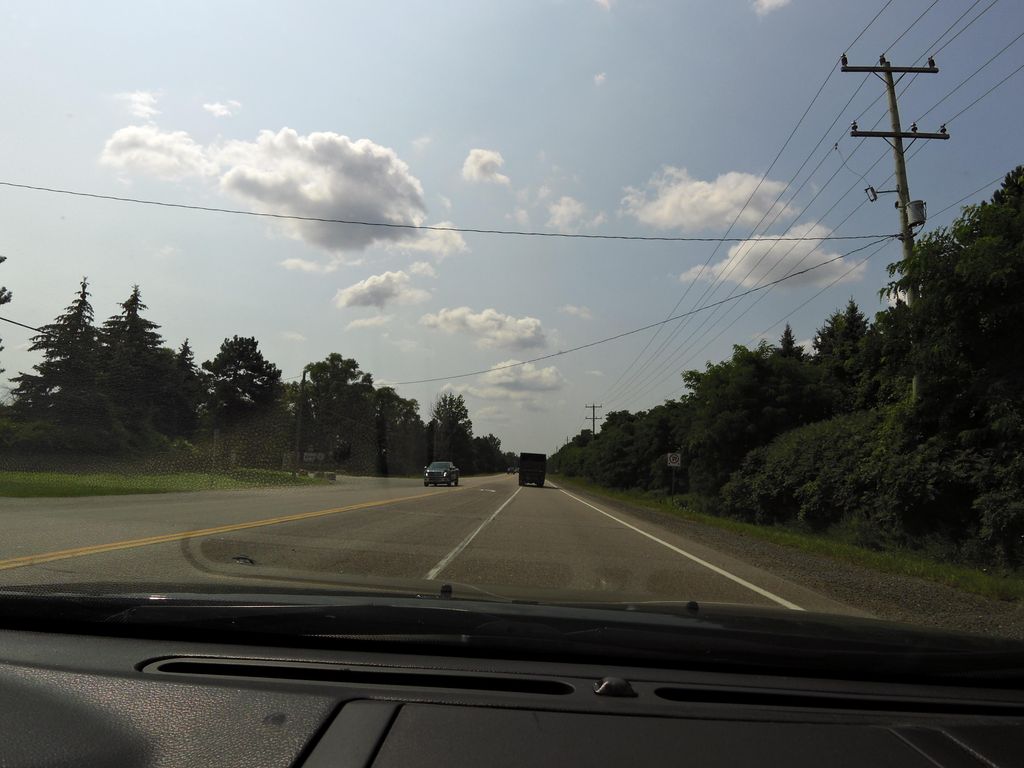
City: hamilton